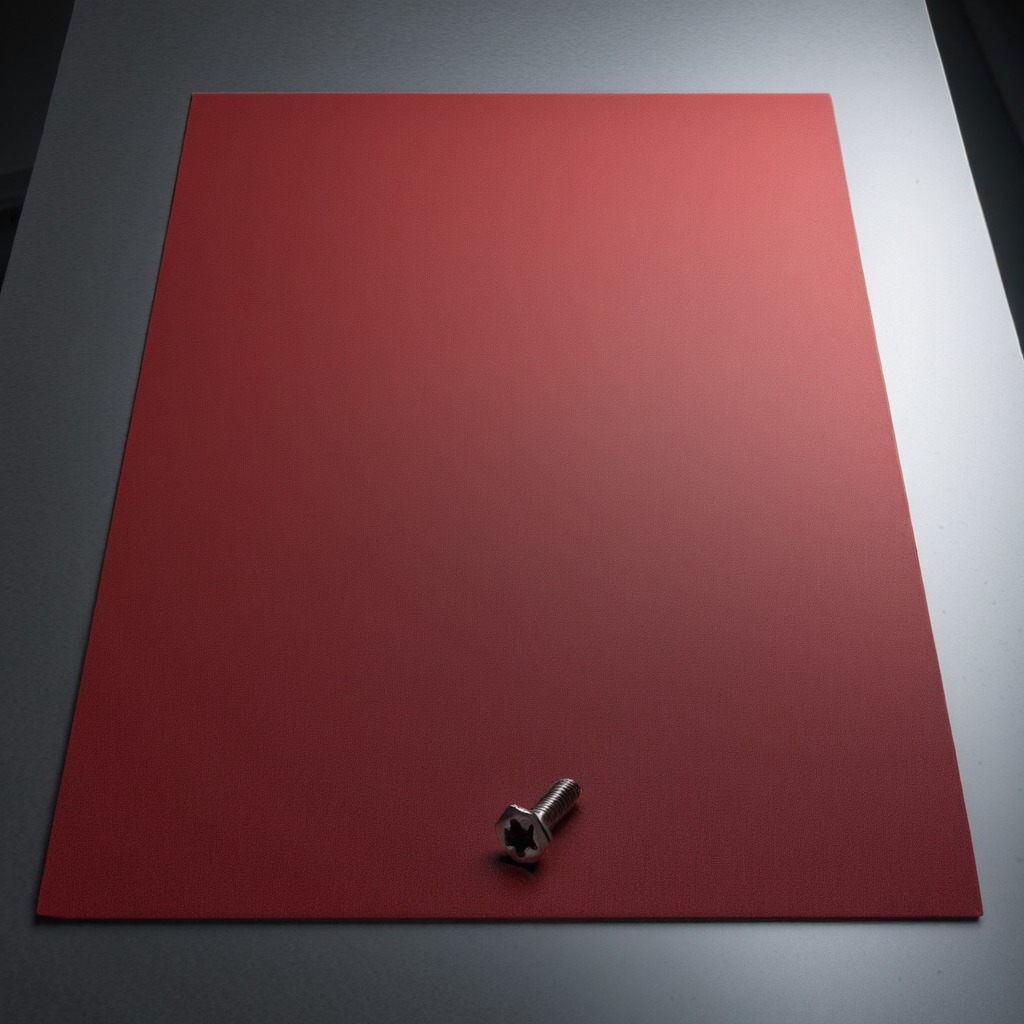
A metal screw lying on the tabletop